Current action and preconditions to check: trajectory_clear

Your task: For each precondition in the list above, predict whether it will hold at this action.

Consider the current scene as observed from the mobile robot's camera, and analyze the predicted future states of all dynamic agents (e.g., people, animals, vehicles, or any moving entities) within the NEXT SECOND.

IMPORTANT: Only answer "very likely" if you are absolutely certain—based on strong, clear evidence—that a dynamic agent will violate the precondition in the predicted future state. Do NOT answer "very likely" for unlikely, ambiguous, or low-probability risks.

Ask yourself for each precondition: Is there a high probability, with clear and convincing evidence, that the predicted future states of any dynamic agent will interfere with the predicted future state of the currently executing action within the NEXT SECOND, causing that precondition to fail?

Assess the risk level based on these predictions. Use "likely" or "very likely" if motions create a clear risk of interference.

Use "neutral" or "improbable" if agents are nearby but their predicted paths are clearly diverging or non-conflicting.

Failure Risk Categories: "very improbable", "improbable", "neutral", "likely", "very likely"

Answer Format: Output ONLY the probability_of_failure value from these categories: "very improbable", "improbable", "neutral", "likely", "very likely"

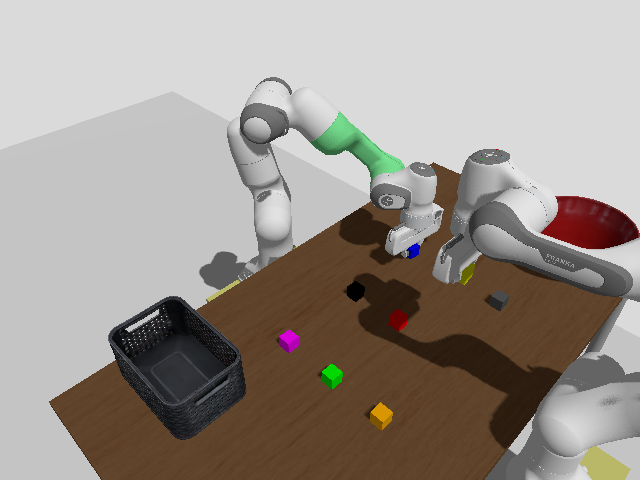

Answer: very improbable